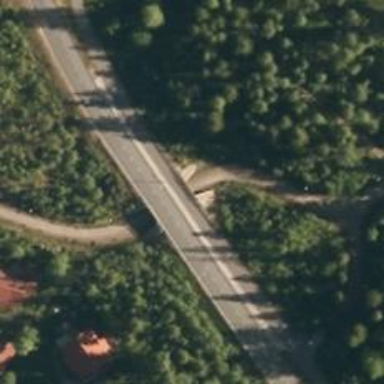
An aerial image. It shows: Cycleway that is specifically designed for Nordic skiing. The skiing track is groomed for classic and skating styles.